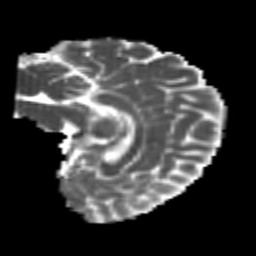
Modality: MD
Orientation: sagittal
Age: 22
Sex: female
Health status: healthy
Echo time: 0.074 s